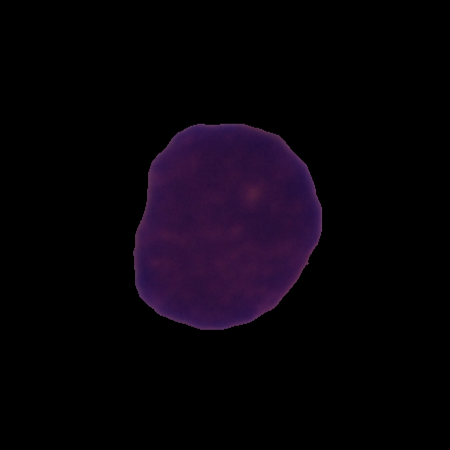
Label: cancer